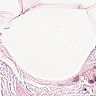
Metastatic tissue present: no